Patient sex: M
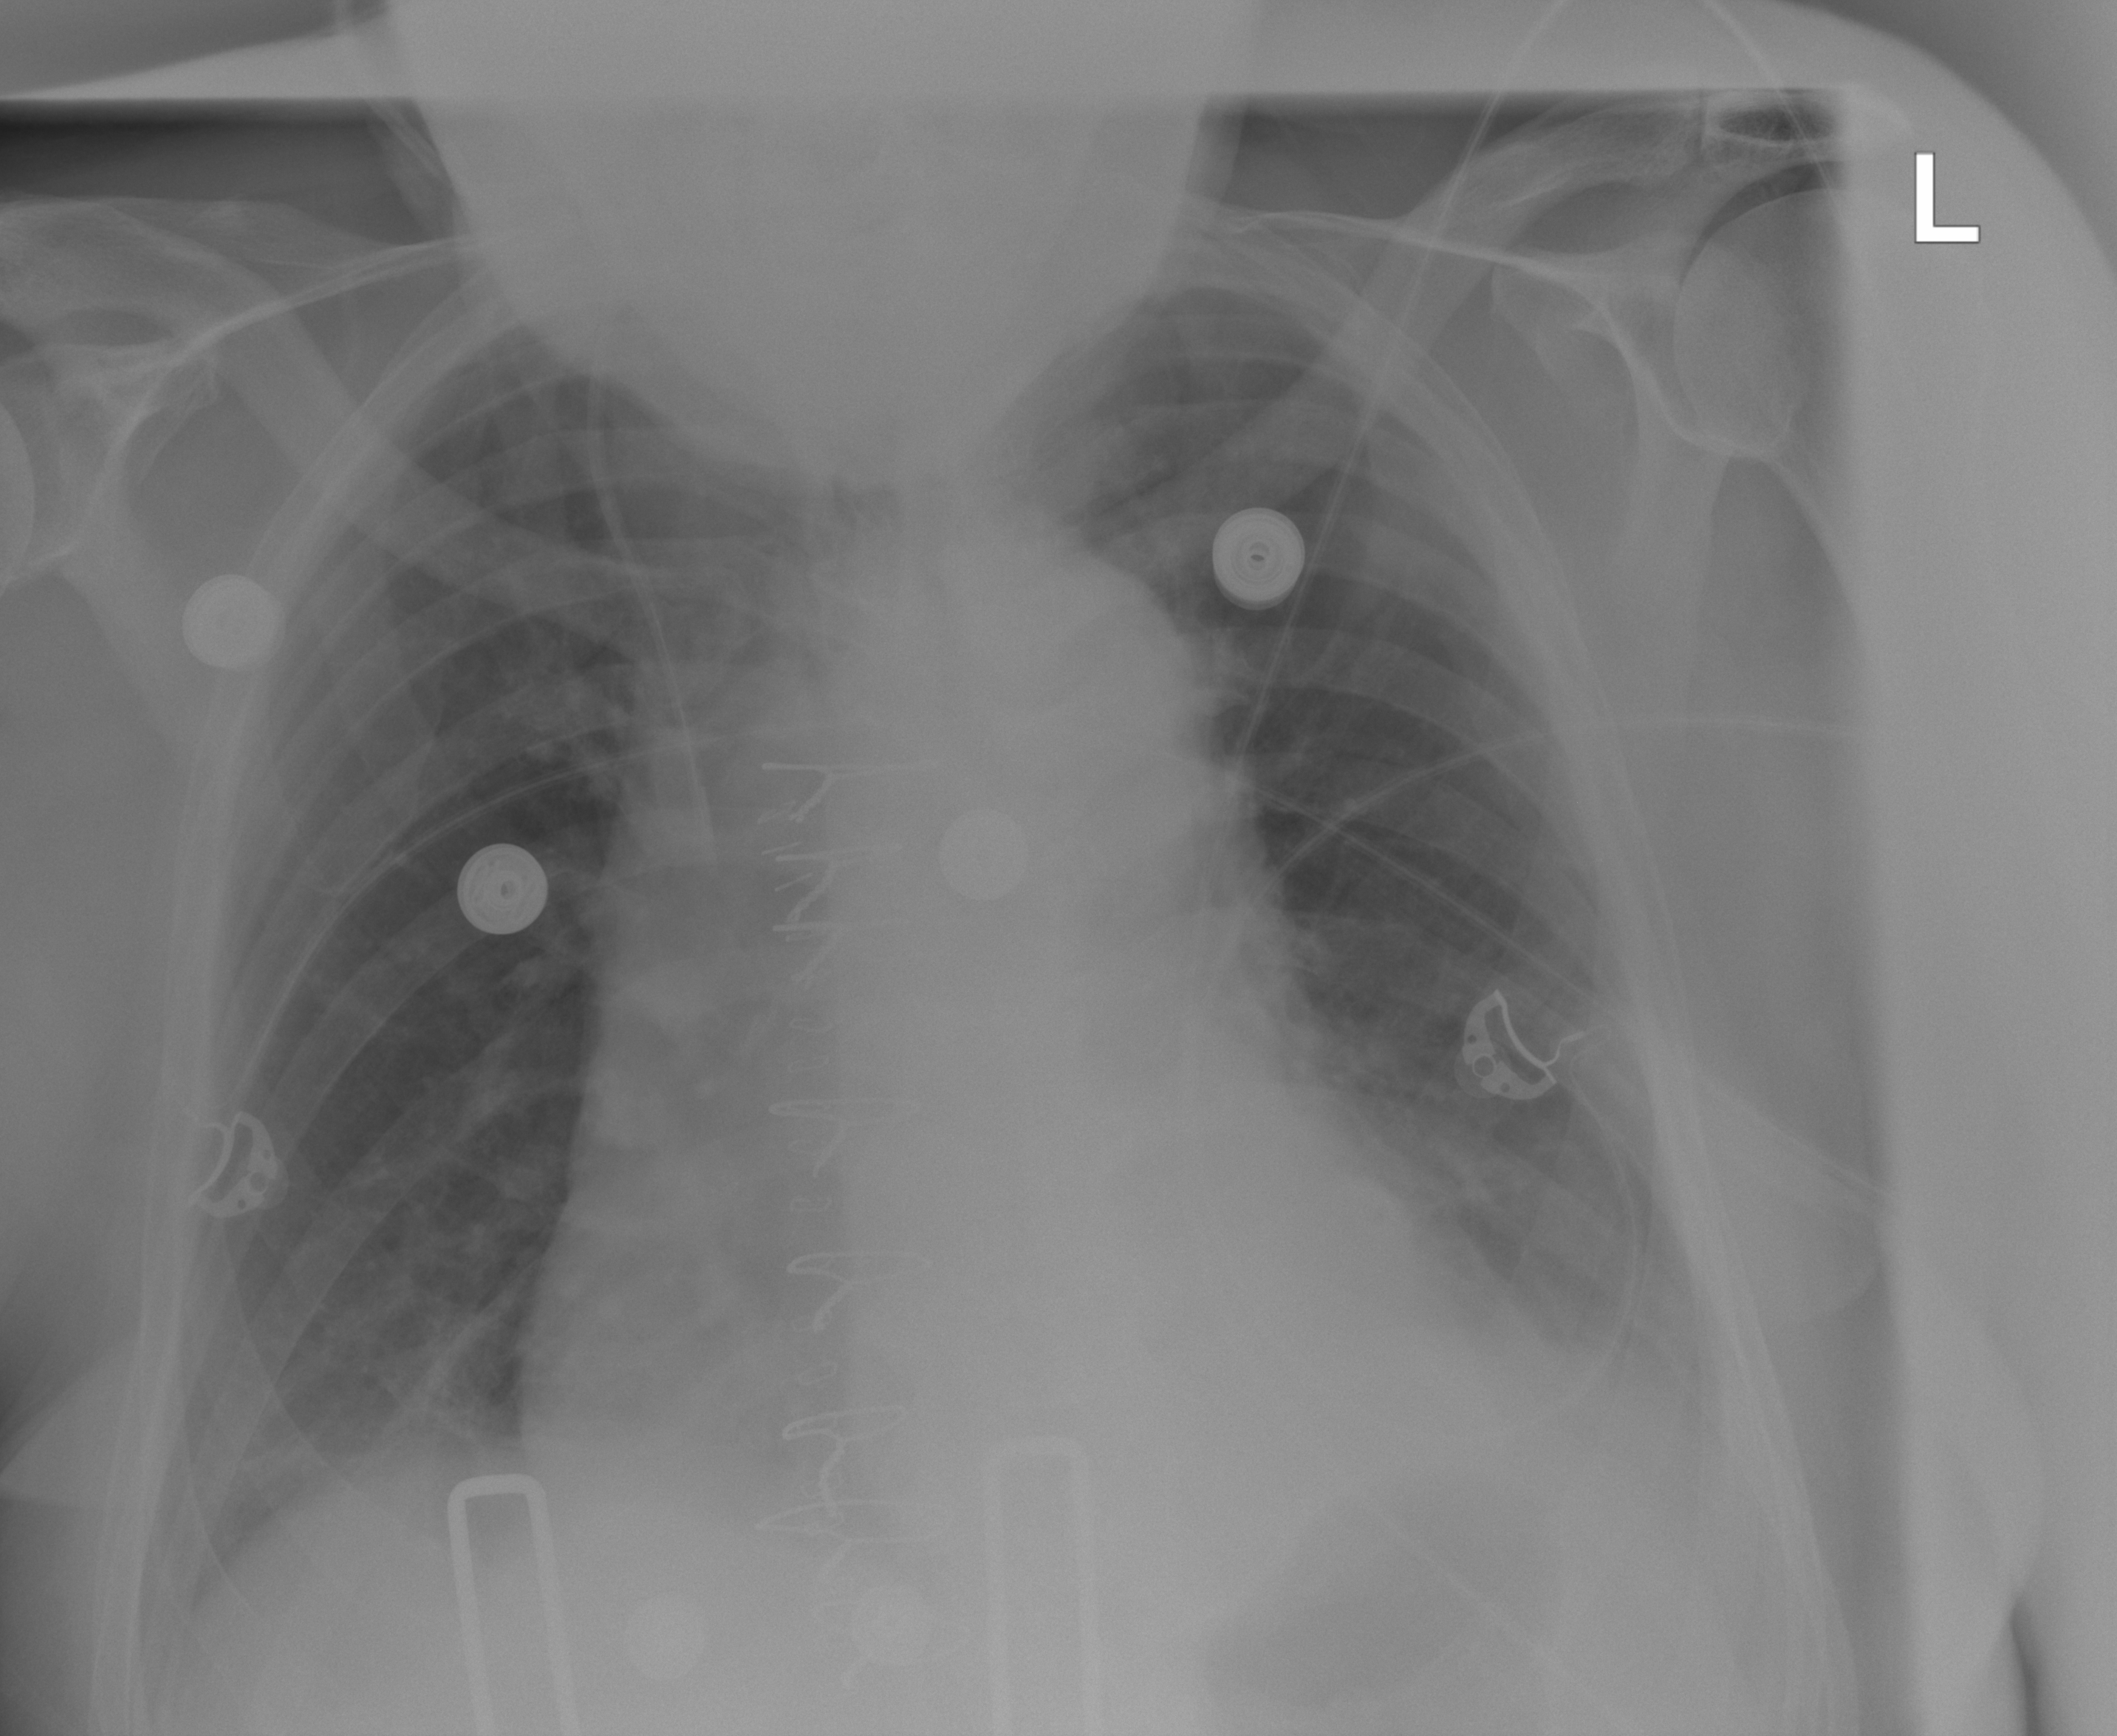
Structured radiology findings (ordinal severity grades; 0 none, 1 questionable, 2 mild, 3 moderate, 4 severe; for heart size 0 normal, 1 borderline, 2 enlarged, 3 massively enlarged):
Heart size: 3
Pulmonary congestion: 2
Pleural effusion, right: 2
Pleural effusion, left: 2
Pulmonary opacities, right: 0
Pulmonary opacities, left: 0
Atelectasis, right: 2
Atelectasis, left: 2